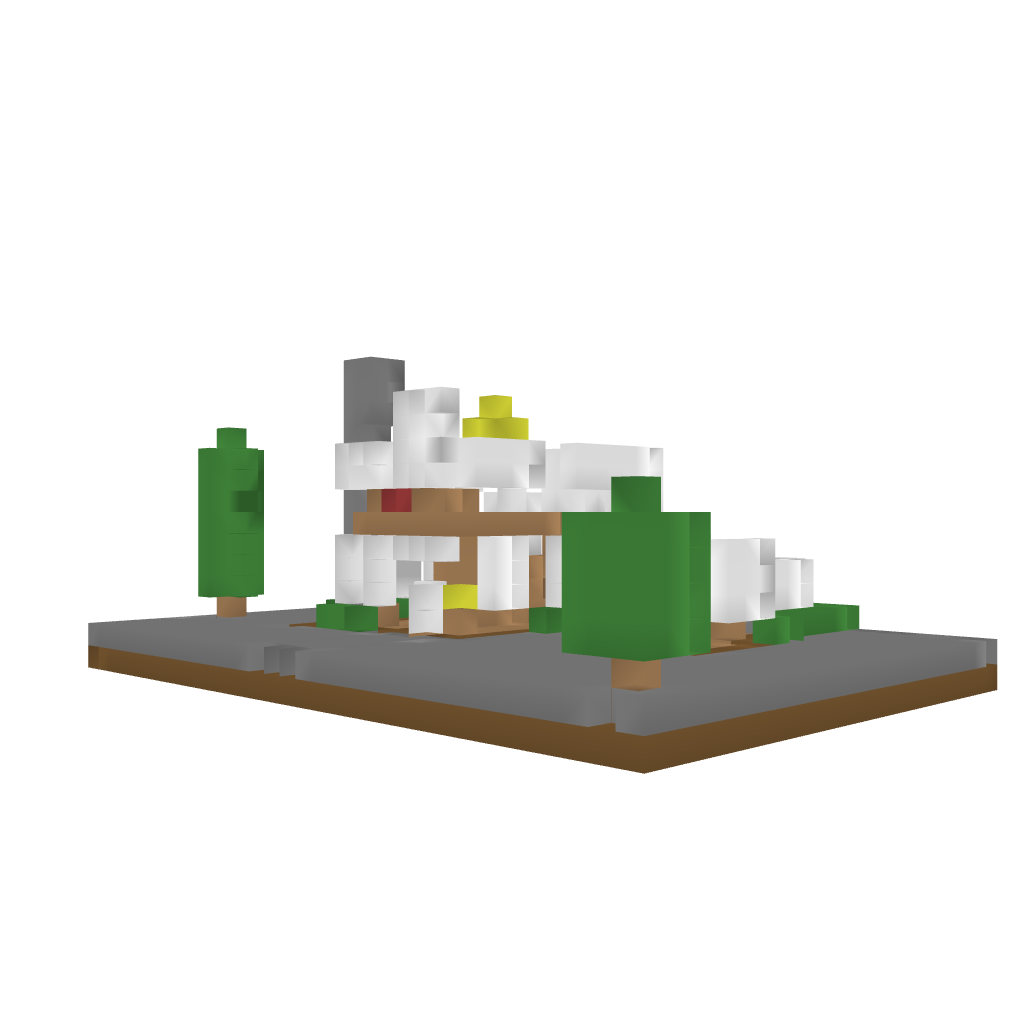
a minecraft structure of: Modern House 3 bad low quality